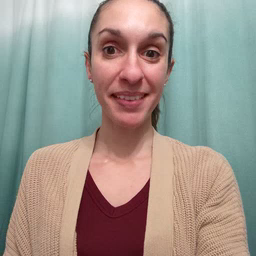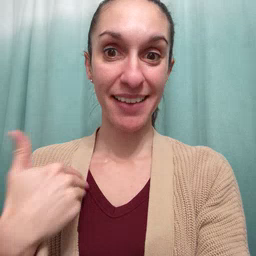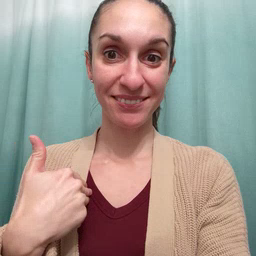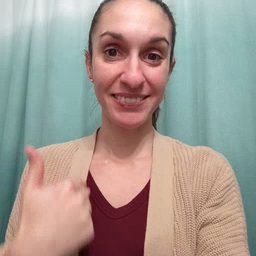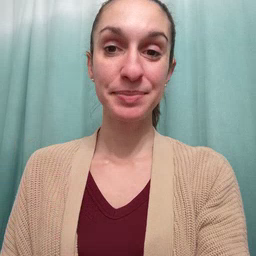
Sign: have